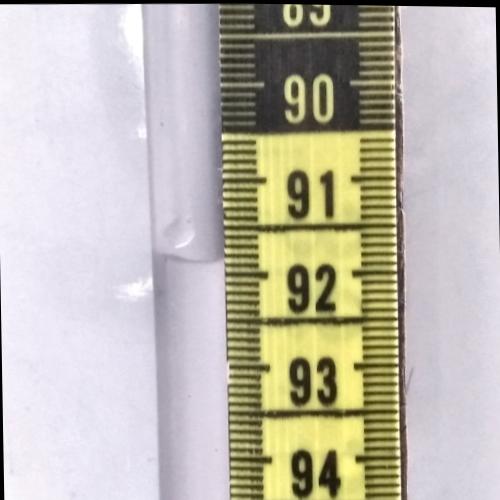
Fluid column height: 91.9 cm